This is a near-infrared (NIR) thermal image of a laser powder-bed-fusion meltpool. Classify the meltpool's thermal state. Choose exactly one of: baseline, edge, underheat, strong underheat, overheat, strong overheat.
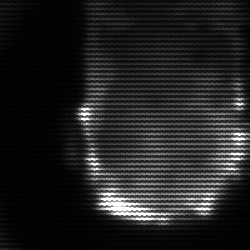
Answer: baseline